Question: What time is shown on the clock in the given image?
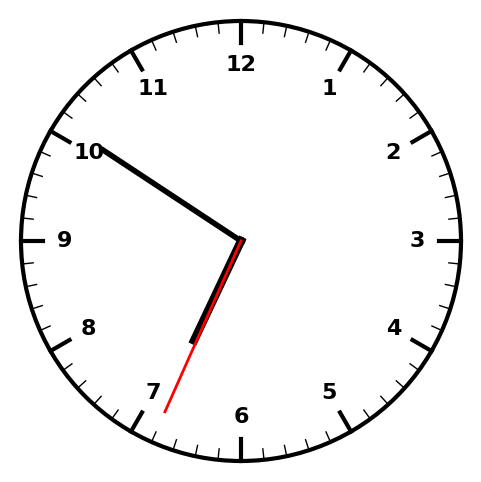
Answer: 06:50:34